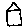
Label: house